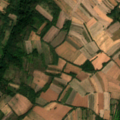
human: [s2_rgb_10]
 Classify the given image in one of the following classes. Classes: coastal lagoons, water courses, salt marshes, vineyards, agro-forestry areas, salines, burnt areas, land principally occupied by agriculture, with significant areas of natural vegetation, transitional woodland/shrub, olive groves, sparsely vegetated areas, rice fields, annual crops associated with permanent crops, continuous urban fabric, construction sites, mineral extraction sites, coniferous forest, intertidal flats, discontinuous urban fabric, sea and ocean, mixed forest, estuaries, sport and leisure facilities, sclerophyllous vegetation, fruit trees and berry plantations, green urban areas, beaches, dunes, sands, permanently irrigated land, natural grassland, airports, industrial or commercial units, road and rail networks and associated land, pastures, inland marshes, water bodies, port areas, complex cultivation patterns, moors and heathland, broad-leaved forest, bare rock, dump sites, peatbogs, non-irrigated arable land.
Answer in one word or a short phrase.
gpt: non-irrigated arable land, complex cultivation patterns, land principally occupied by agriculture, with significant areas of natural vegetation, broad-leaved forest